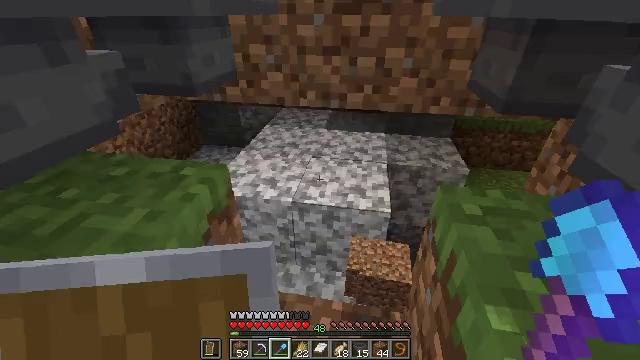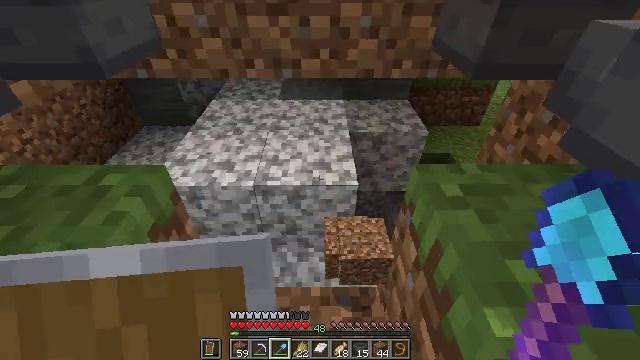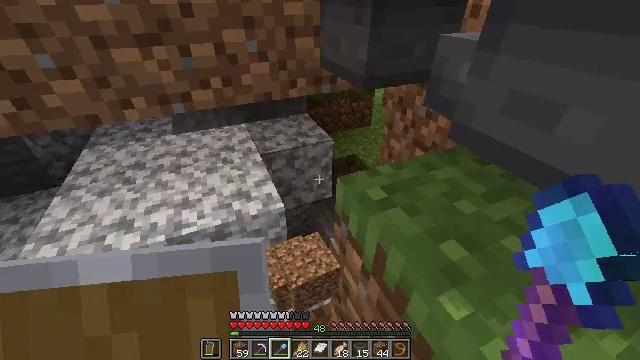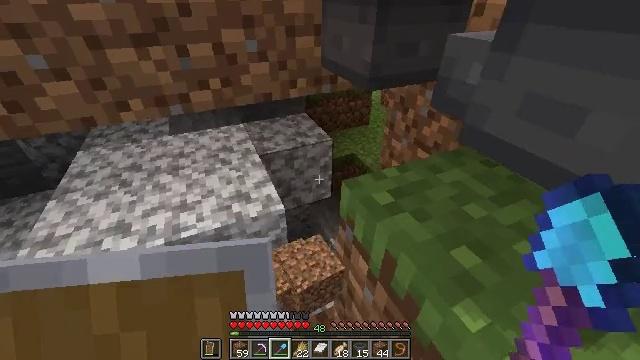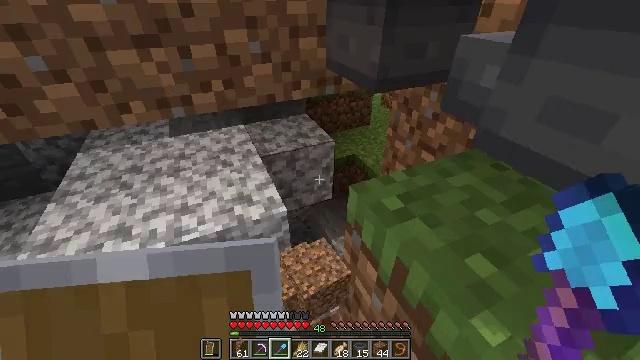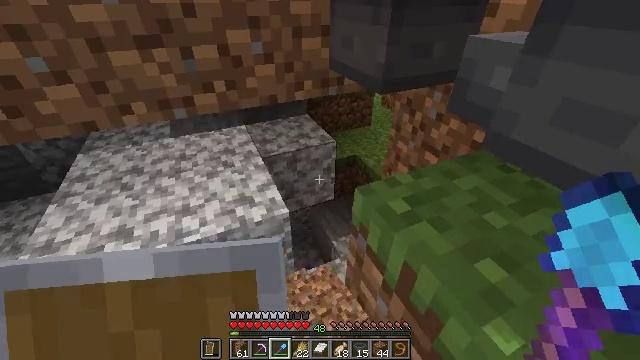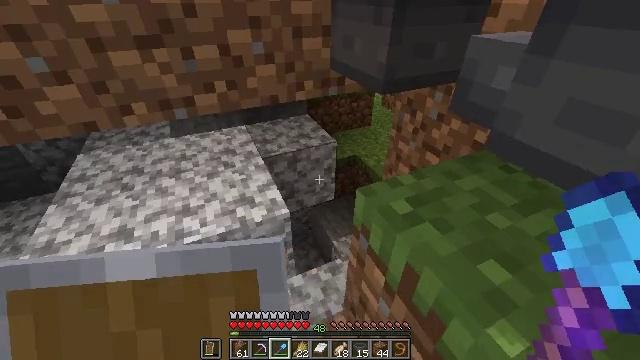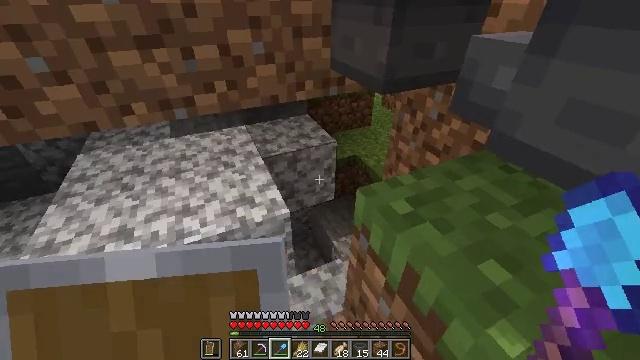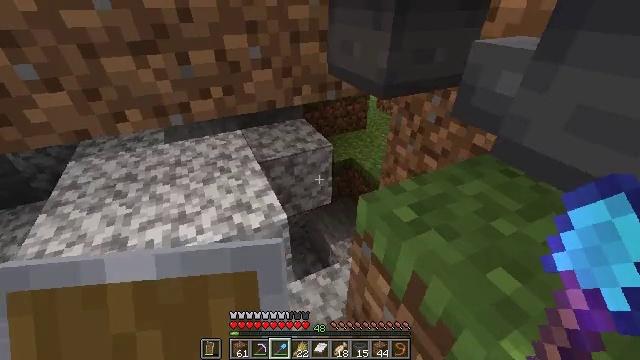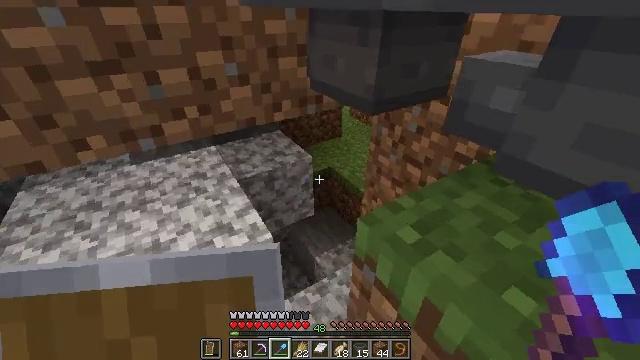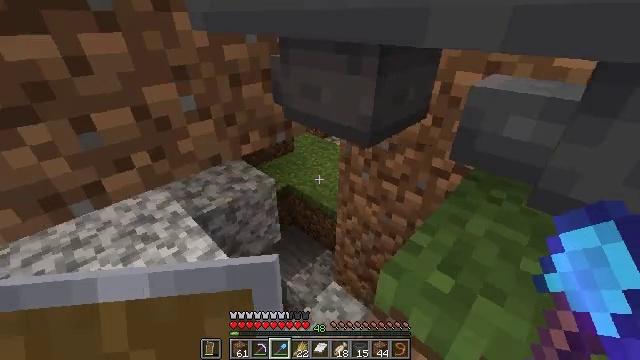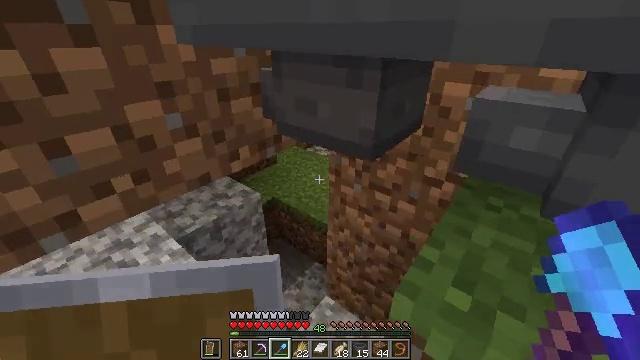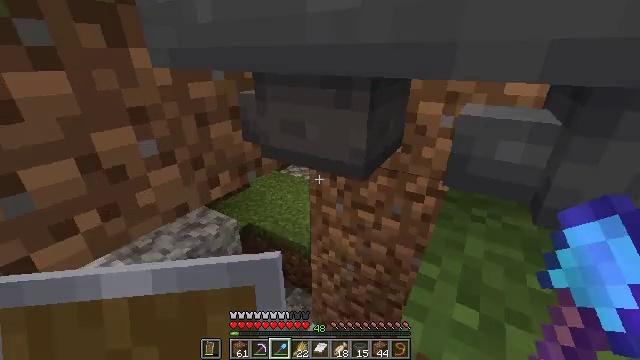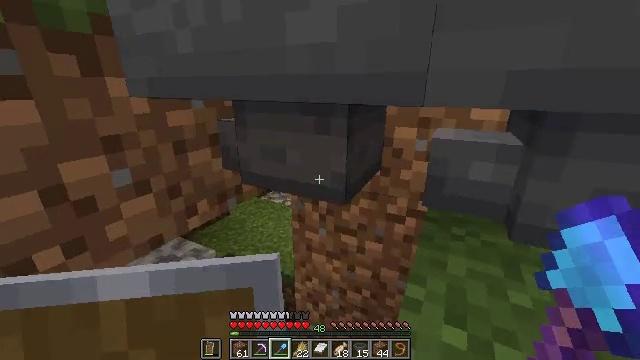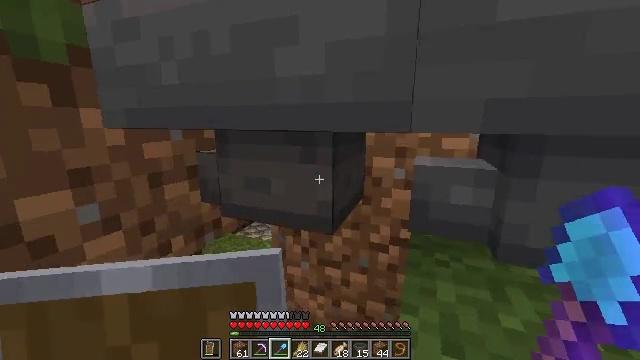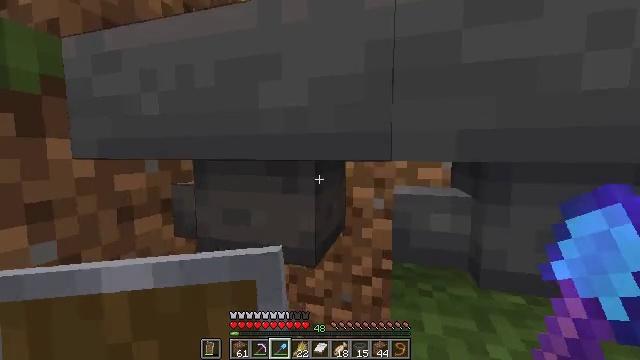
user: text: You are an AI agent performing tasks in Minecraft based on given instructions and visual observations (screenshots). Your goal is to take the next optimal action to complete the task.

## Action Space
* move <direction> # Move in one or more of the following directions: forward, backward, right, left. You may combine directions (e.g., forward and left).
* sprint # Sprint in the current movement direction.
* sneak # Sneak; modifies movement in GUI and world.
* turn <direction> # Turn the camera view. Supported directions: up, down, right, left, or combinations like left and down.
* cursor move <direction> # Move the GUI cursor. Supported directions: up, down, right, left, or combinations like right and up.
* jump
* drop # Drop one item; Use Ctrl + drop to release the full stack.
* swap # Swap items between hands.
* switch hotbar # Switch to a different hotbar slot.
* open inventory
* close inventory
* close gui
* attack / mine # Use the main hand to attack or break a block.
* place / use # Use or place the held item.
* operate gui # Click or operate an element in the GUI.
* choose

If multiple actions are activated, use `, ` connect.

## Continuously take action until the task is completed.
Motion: motion action
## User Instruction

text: Break the hopper to reuse it.
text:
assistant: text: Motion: move forward
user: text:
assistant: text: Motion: turn right and up
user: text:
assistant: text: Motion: no_op
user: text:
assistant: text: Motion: no_op
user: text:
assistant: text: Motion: no_op
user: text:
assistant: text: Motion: no_op
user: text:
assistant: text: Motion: no_op
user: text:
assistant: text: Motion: move forward and move left, turn right
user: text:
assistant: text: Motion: move forward and move left, turn right and up
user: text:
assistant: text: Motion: move forward and move left, turn right and up
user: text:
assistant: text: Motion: turn right and up
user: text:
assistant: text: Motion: turn right and up
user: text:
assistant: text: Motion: turn right and up
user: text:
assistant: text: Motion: turn right and up
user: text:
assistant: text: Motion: turn right and up
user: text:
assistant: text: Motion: no_op
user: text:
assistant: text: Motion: turn left and up
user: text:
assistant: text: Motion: turn left and up
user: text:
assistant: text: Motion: turn up
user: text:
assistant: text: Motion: turn up
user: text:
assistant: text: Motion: no_op
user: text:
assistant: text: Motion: no_op
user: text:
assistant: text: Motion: no_op
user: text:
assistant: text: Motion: no_op
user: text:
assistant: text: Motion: no_op
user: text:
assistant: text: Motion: turn right and down
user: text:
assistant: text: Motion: turn right and down
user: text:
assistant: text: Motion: no_op
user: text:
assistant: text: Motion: no_op
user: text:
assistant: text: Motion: no_op